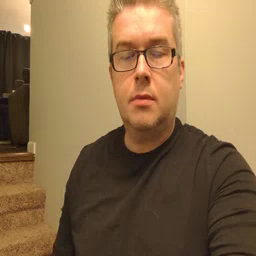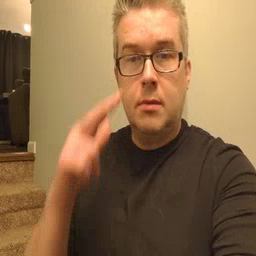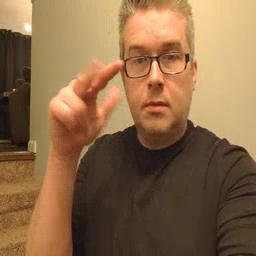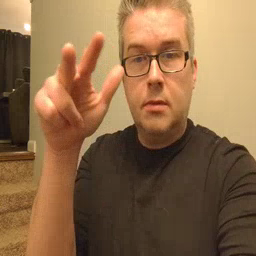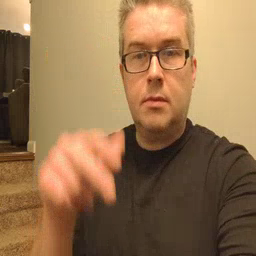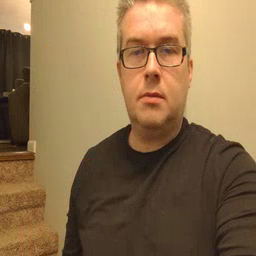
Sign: helicopter